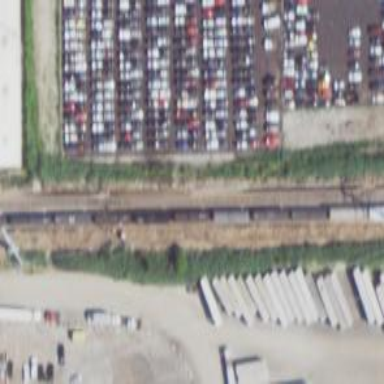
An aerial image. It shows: Abandoned railway yard is depicted.